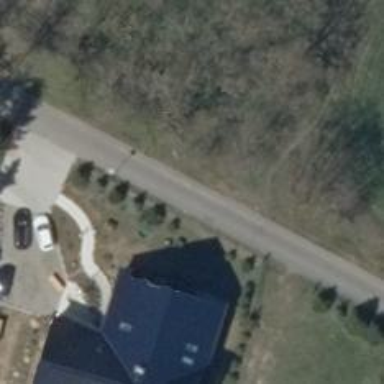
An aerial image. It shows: Paved residential road.